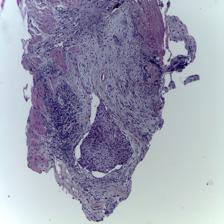
Diagnosis: OSCC